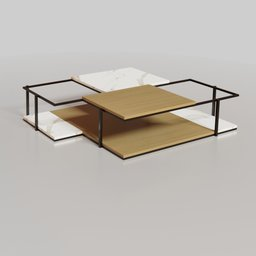
Label: furniture